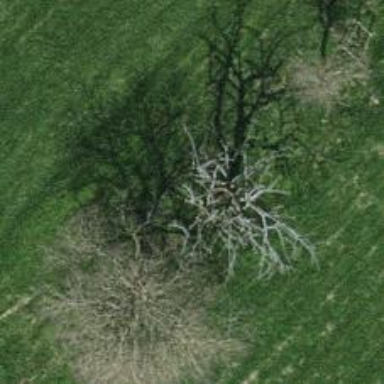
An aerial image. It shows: Single tag "natural: tree."